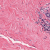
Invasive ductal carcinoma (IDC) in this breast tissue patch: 0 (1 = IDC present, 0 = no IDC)